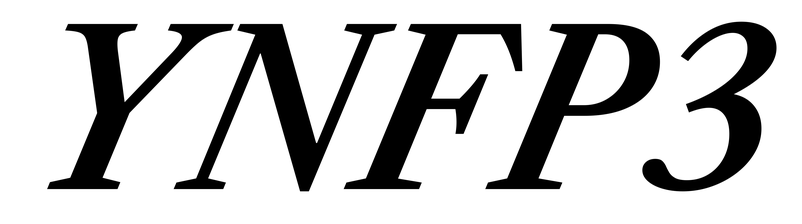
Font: LibreCaslonText-Italic_SemiBold_Italic